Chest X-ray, AP view. Patient: 27 years old, sex M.
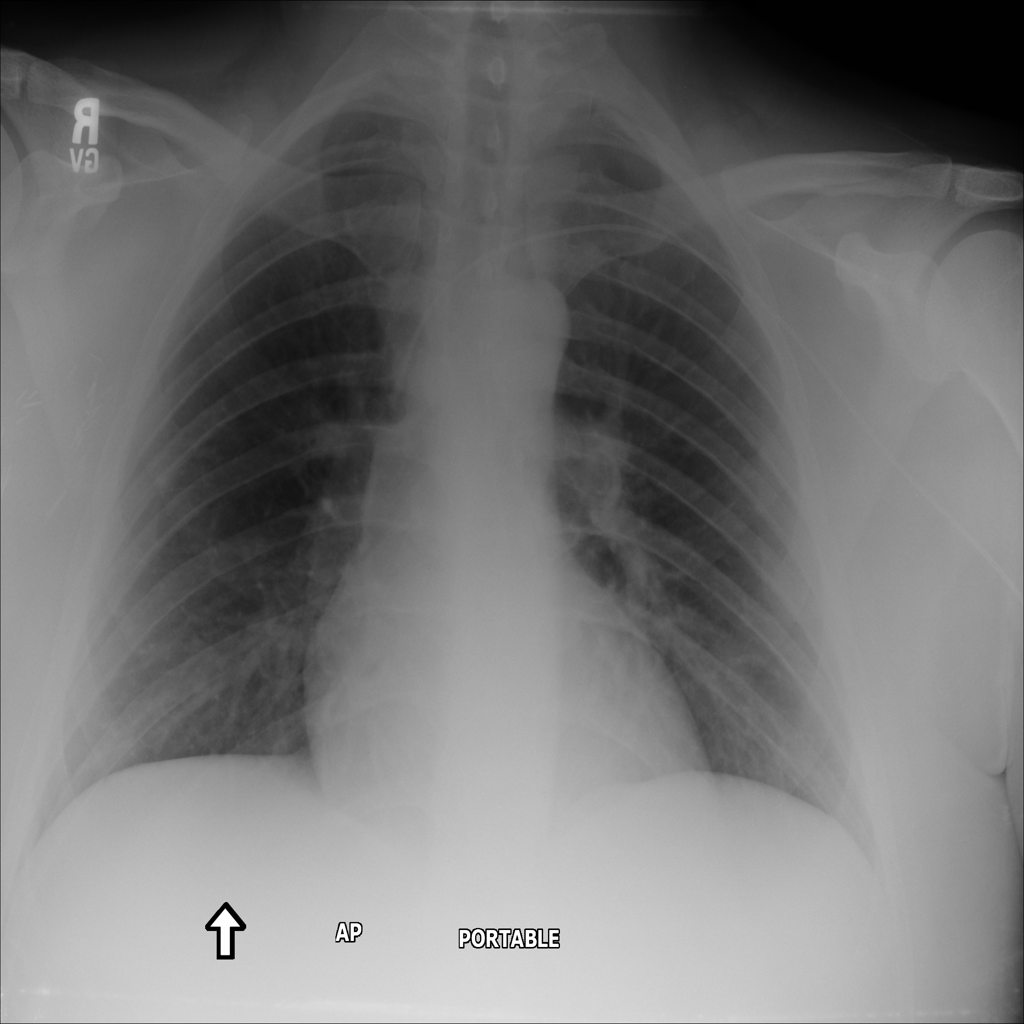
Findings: No Finding